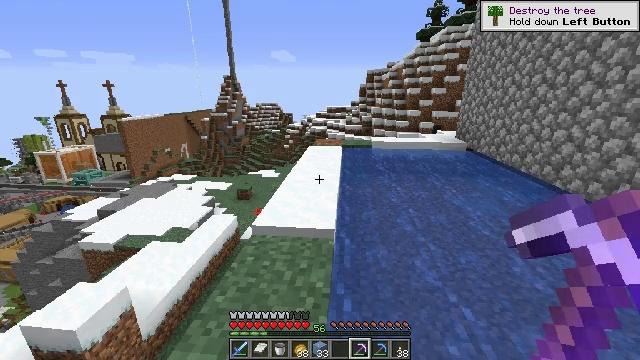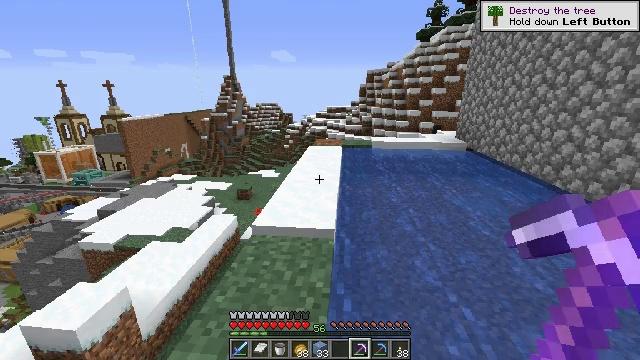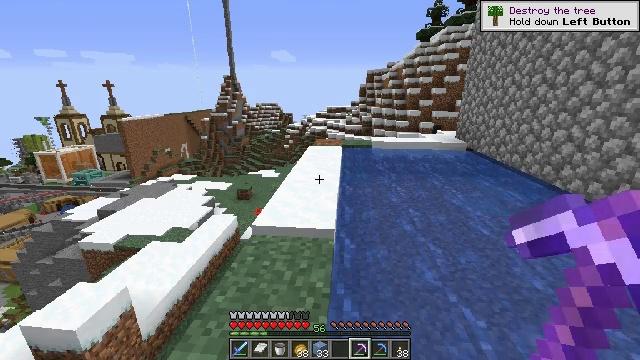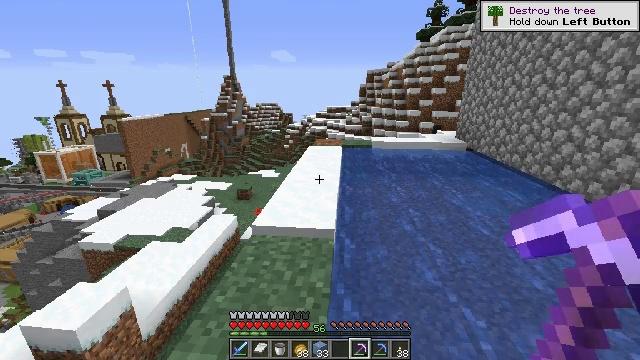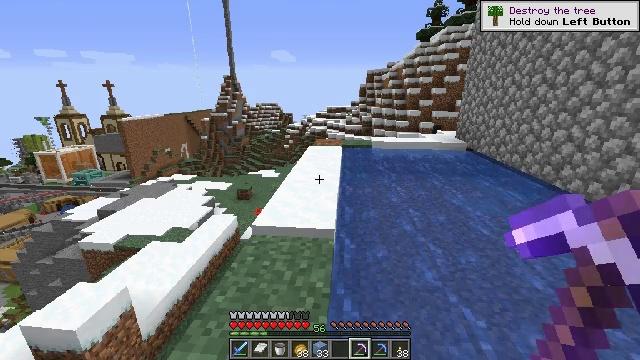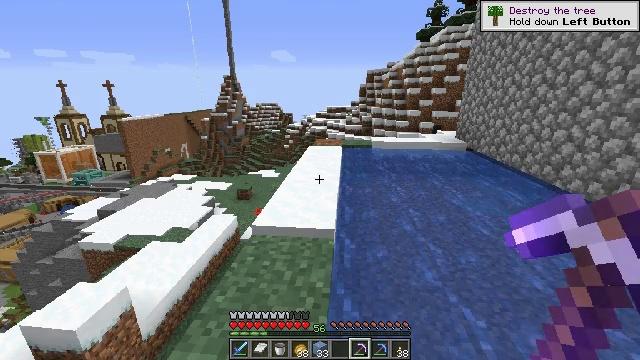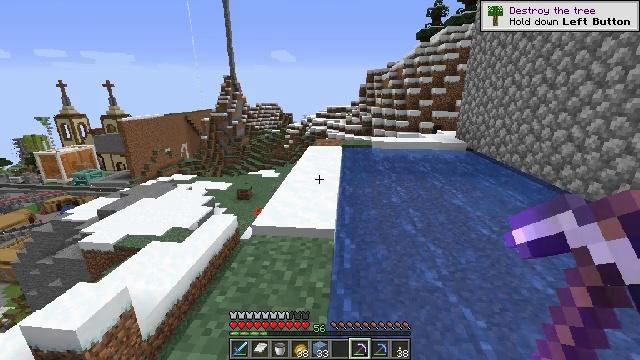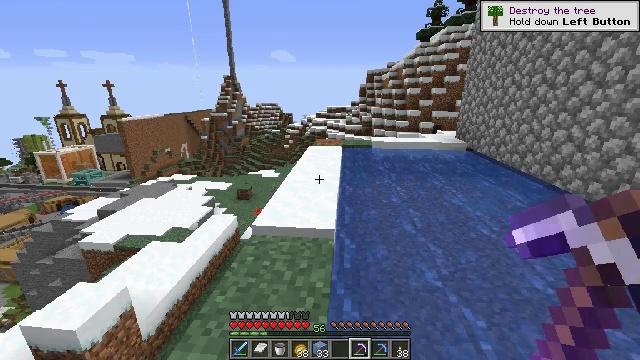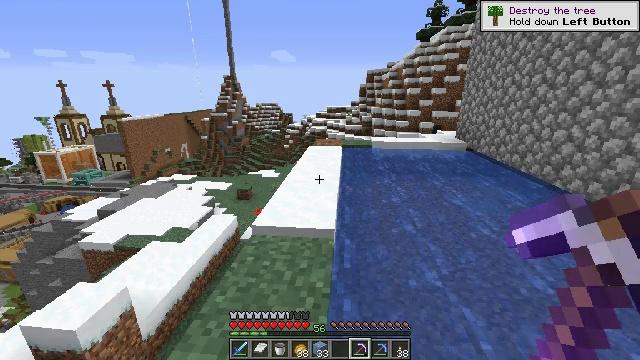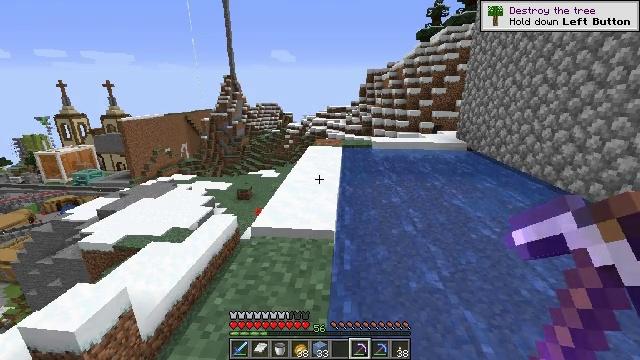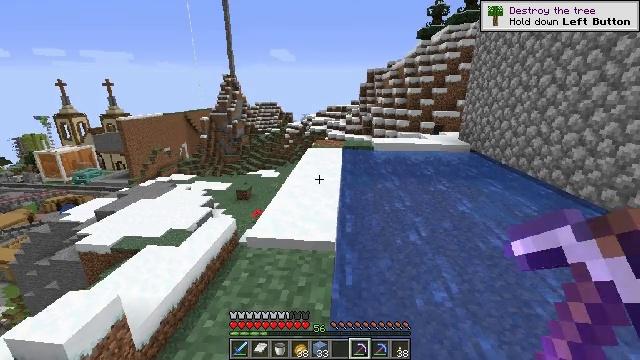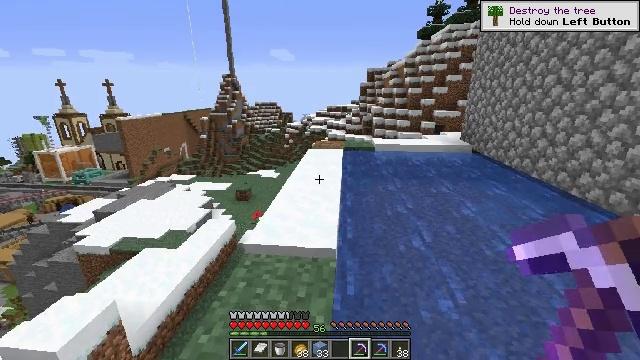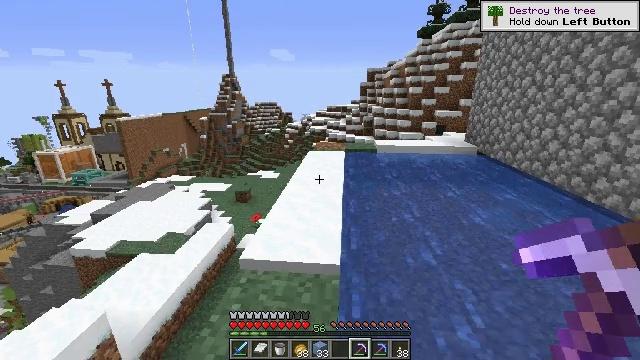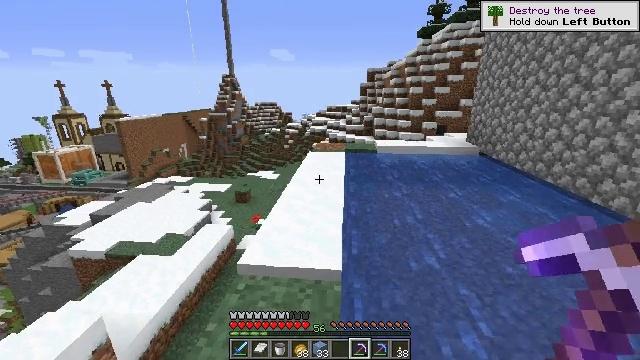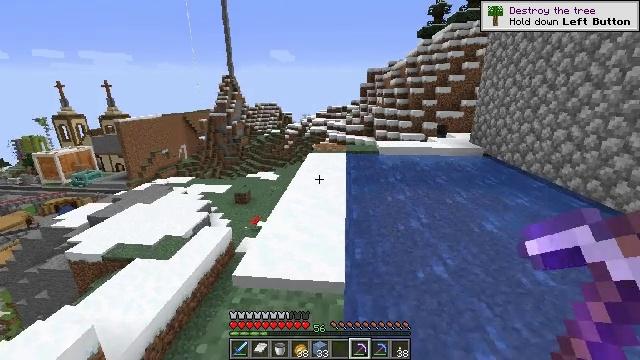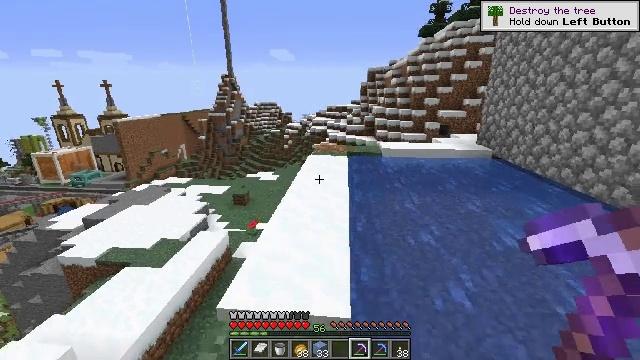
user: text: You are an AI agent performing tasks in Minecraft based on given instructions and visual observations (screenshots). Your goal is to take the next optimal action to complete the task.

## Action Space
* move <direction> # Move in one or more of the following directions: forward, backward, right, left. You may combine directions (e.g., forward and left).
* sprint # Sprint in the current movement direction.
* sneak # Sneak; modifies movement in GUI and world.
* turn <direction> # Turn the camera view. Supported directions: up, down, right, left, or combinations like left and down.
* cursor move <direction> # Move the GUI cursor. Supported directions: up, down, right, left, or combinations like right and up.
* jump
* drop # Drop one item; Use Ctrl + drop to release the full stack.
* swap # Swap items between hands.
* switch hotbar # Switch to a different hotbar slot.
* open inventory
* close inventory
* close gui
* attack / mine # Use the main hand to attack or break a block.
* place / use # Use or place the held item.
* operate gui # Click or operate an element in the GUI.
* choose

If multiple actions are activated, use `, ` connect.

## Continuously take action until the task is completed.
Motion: motion action
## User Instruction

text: Harvest the ice from frozen areas.
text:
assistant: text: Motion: no_op
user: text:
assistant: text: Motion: no_op
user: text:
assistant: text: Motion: no_op
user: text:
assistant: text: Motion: no_op
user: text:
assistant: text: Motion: no_op
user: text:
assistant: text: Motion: no_op
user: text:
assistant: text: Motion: no_op
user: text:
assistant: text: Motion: no_op
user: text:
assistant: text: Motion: move forward
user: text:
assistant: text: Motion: move forward
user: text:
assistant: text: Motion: move forward
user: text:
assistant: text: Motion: move forward
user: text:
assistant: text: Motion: move forward
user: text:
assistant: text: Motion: move forward
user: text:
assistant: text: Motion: move forward
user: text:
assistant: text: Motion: move forward
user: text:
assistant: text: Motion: move forward
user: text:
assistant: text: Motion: move forward
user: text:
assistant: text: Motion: move forward
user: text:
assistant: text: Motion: move forward
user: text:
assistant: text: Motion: move forward
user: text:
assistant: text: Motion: move forward
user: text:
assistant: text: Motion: move forward
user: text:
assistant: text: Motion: move forward
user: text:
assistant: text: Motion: move forward
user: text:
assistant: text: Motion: move forward
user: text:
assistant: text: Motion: move forward
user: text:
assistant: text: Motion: move forward
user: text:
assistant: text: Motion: move forward
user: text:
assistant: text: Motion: move forward